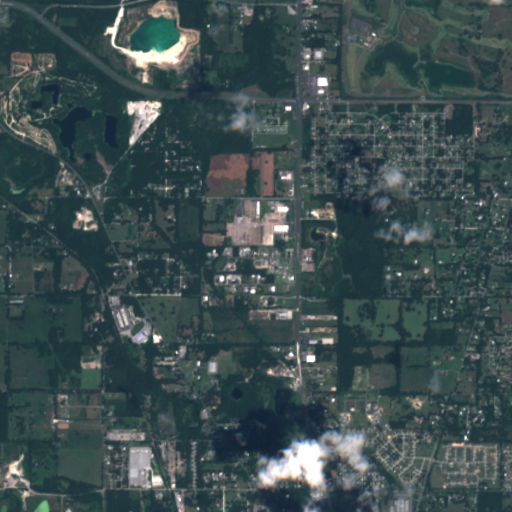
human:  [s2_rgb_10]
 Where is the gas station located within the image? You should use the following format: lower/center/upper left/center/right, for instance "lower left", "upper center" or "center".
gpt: The gas station is located in the upper center of the image.
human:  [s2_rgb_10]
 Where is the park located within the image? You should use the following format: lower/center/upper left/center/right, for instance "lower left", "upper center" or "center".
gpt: The park is located in the upper right of the image.
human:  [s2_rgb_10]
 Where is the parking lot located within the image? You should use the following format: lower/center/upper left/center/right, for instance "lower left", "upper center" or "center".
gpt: The parking lot is located in the upper right of the image.
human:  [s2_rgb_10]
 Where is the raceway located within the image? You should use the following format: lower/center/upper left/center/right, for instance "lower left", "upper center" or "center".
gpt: The raceway is located in the upper left of the image.
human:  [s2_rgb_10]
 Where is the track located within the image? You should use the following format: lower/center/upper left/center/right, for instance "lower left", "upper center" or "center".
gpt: The track is located in the upper left of the image.
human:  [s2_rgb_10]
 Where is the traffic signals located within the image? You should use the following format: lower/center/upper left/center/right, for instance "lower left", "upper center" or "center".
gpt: The traffic signals is located in the upper center of the image.
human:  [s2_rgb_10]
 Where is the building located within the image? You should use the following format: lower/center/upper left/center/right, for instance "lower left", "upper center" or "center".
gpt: There is no building in the image.